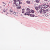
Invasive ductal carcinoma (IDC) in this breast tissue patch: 0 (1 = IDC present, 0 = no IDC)